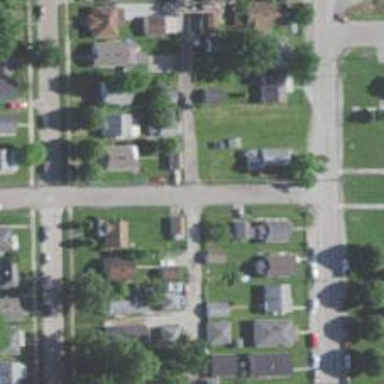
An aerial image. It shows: Alley classified as service road.